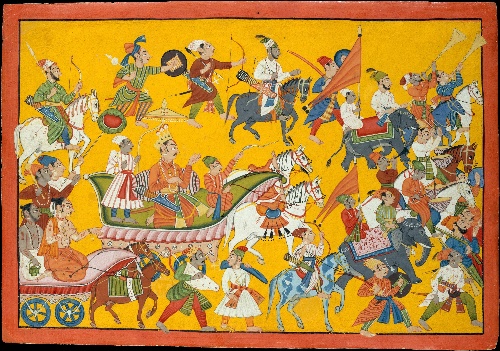
Date: ca. 1690–1710
Object type: Folio
Classification: Paintings
Medium: Opaque watercolor and ink on paper
Culture: India, Punjab Hills, kingdom of Mankot
Dimensions: Page: 8 5/8 x 12 1/2 in. (21.9 x 31.8 cm)
Image: 7 3/4 x 11 5/8 in. (19.7 x 29.5 cm)
Department: Asian Art
Credit line: Purchase, The Dillon Fund, Evelyn Kranes Kossak, and Anonymous Gifts, 1994
Accession year: 1994
Repository: Metropolitan Museum of Art, New York, NY
Tags: Men|Elephants|Chariots|Horses